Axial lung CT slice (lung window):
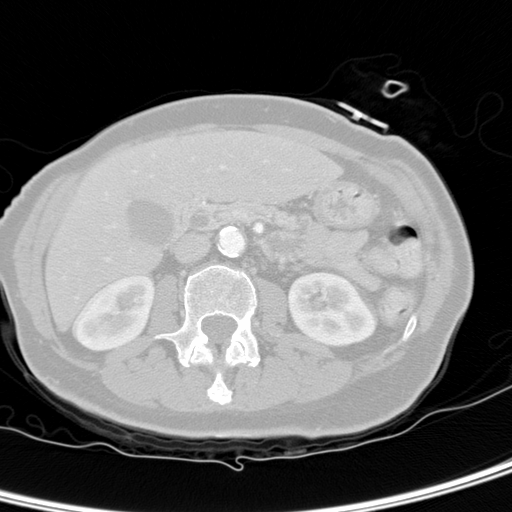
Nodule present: no